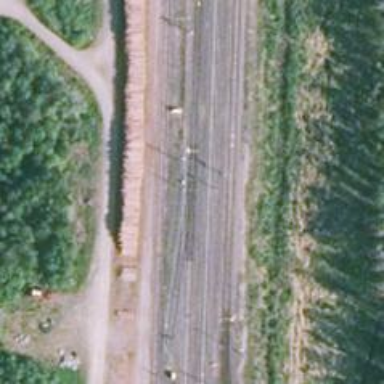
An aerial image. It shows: Siding railway line with electrified contact line for the trains.